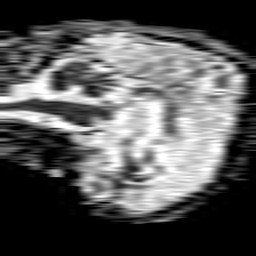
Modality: ADC
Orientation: sagittal
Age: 64
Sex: male
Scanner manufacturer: philips
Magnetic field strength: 1.5 T
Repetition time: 4.6 s
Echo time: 0.08631 s